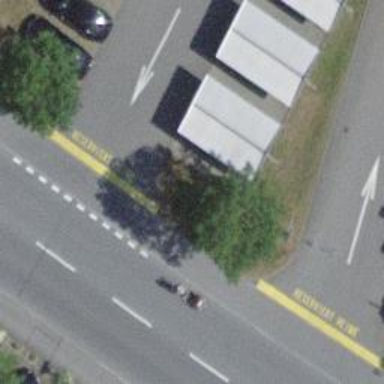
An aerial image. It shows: Motorcycle parking facility.